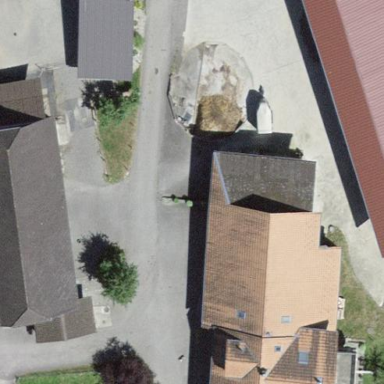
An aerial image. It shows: Farmyard area.